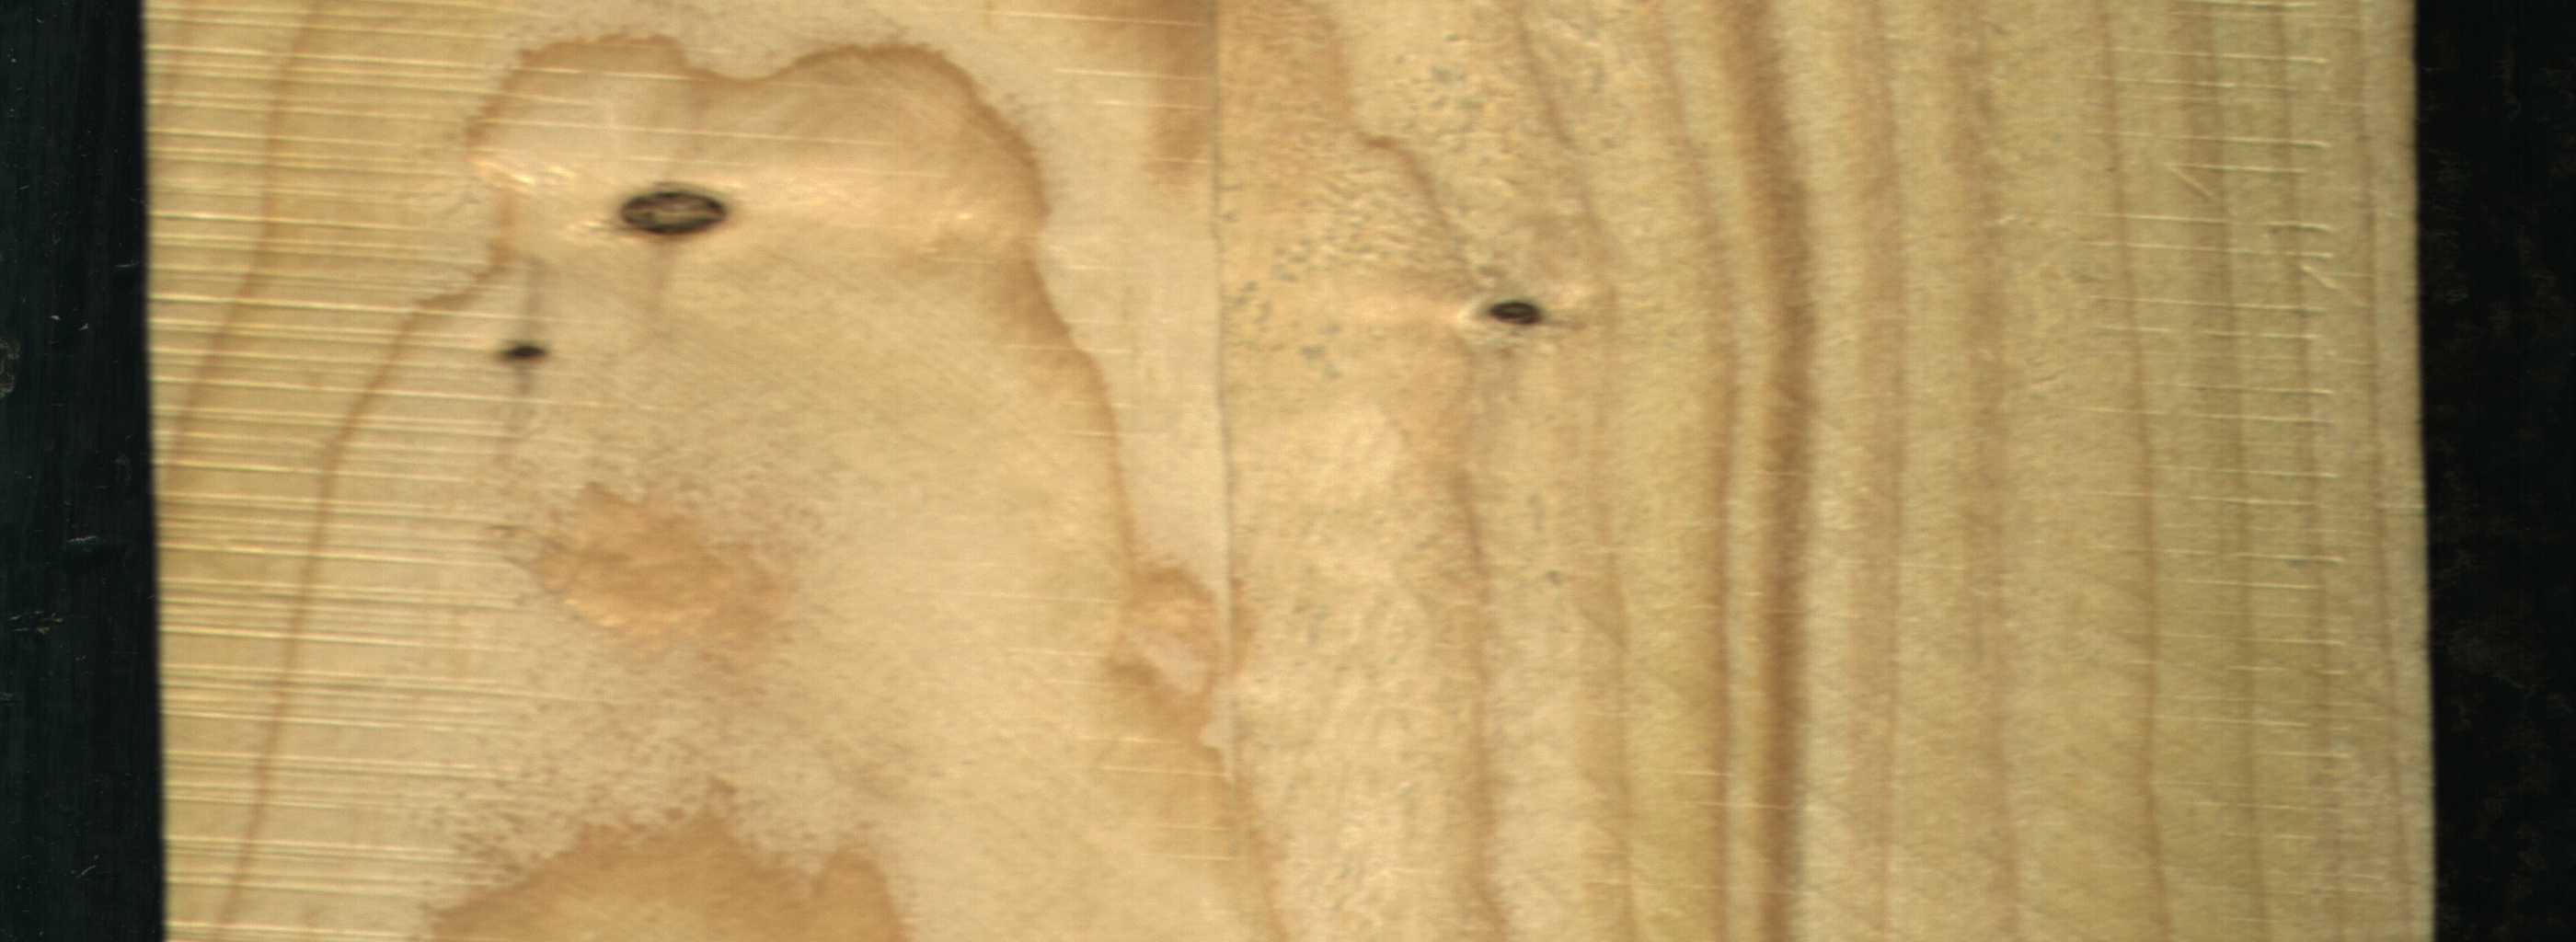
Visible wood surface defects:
Dead_Knot
Dead_Knot
Dead_Knot